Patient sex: F
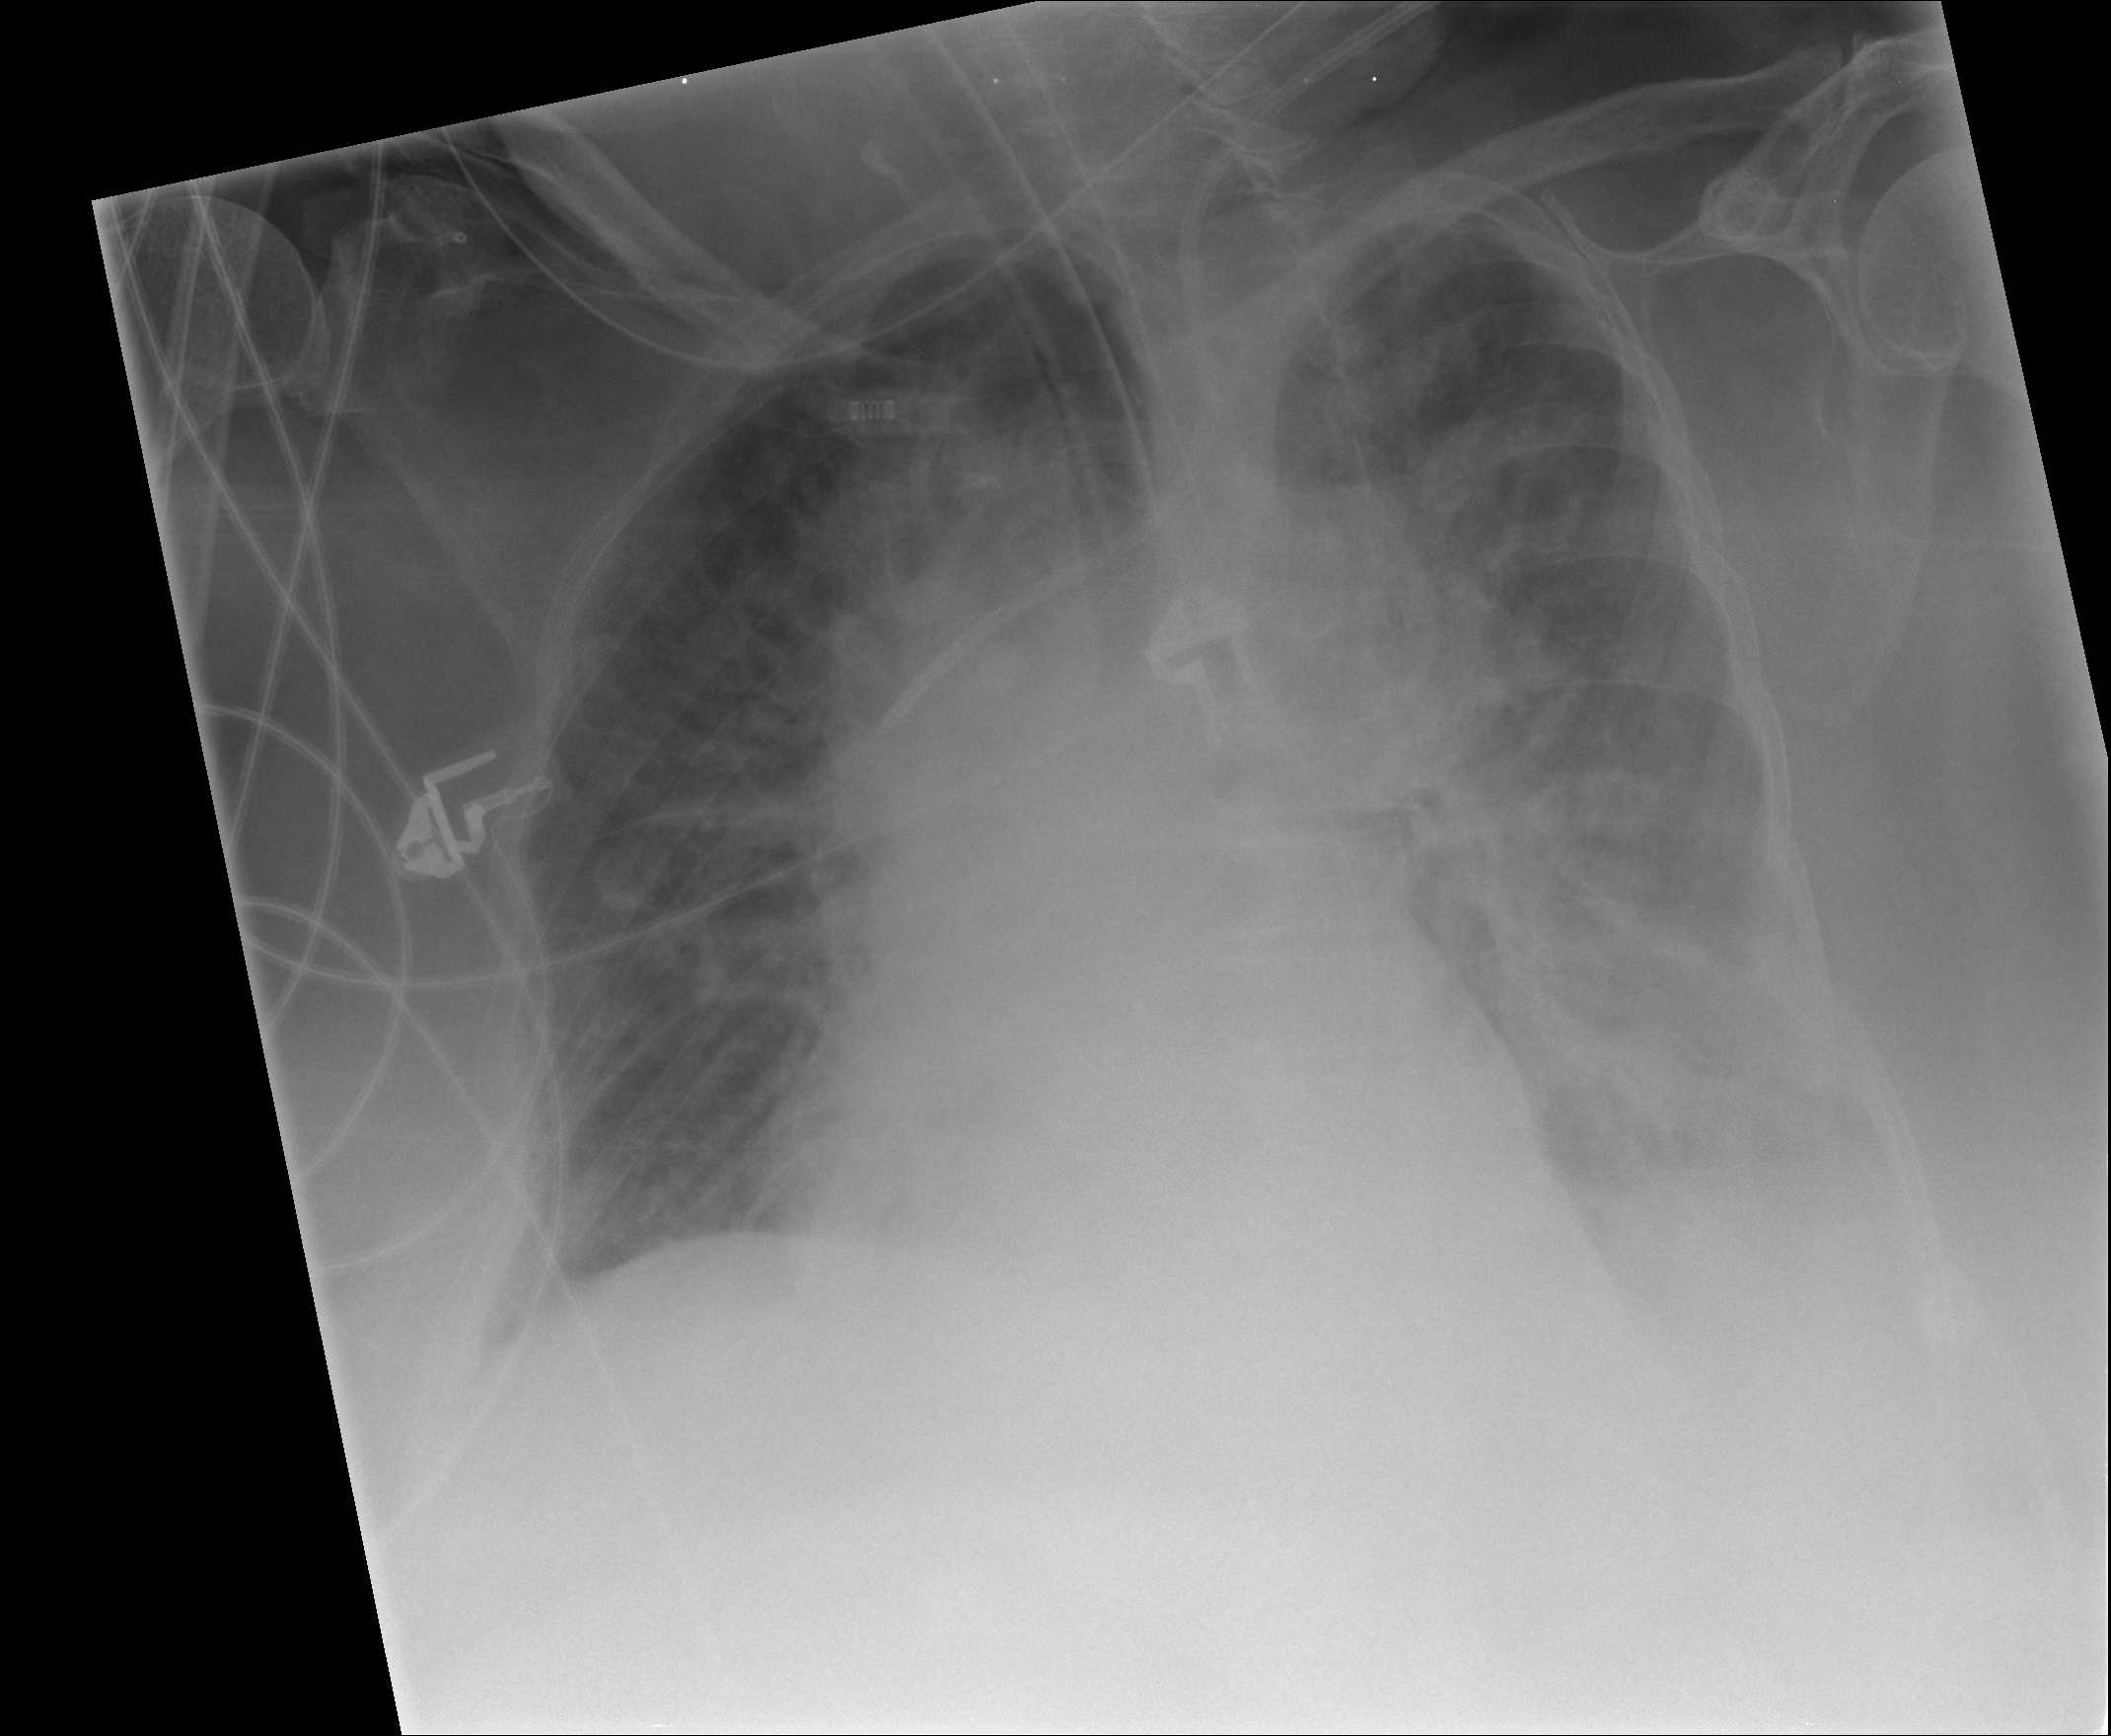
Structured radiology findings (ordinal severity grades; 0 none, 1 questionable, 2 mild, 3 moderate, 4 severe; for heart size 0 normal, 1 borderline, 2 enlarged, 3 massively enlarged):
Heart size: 1
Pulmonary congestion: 2
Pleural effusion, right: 1
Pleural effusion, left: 2
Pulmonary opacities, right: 1
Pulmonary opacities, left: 2
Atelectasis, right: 2
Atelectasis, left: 2